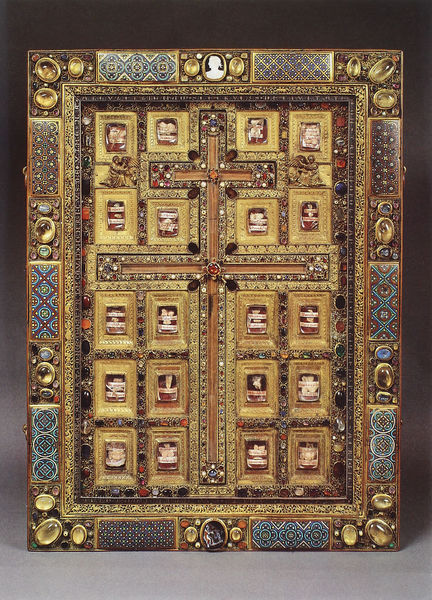
Titel: Kreuzreliquiar
Institution: Trier, Domschatz
Schlagwörter: blau, rot, fächer, muster, bibel, rahmen, gold, paar, edelsteine, foto, buch, porzellan, vergoldet, kreuz, rechteck, kiste, mosaik, einlegearbeit, buchdeckel, einband, kristall, mittelalter, edelstein, kasetten, kamee, schatulle, email, schrein, foro, rubin, saphir, kasette, paare, blai, gemme, kultur, rubine, kammee, goldschmiedearbeit, emaille, reliquien, karl der grosse, liturgisch, kameen